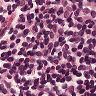
Metastatic tissue present: no